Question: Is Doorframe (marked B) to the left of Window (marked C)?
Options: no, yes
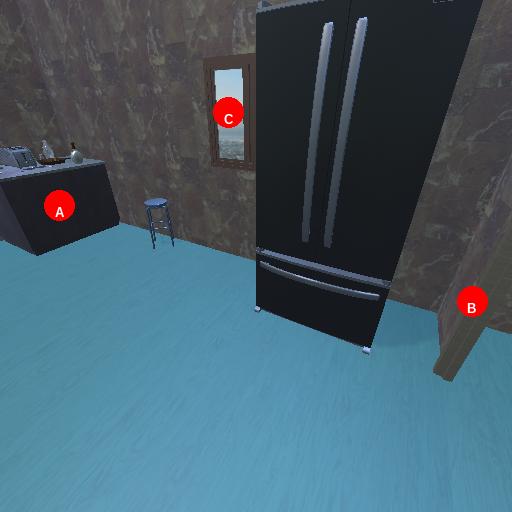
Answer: no